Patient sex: F
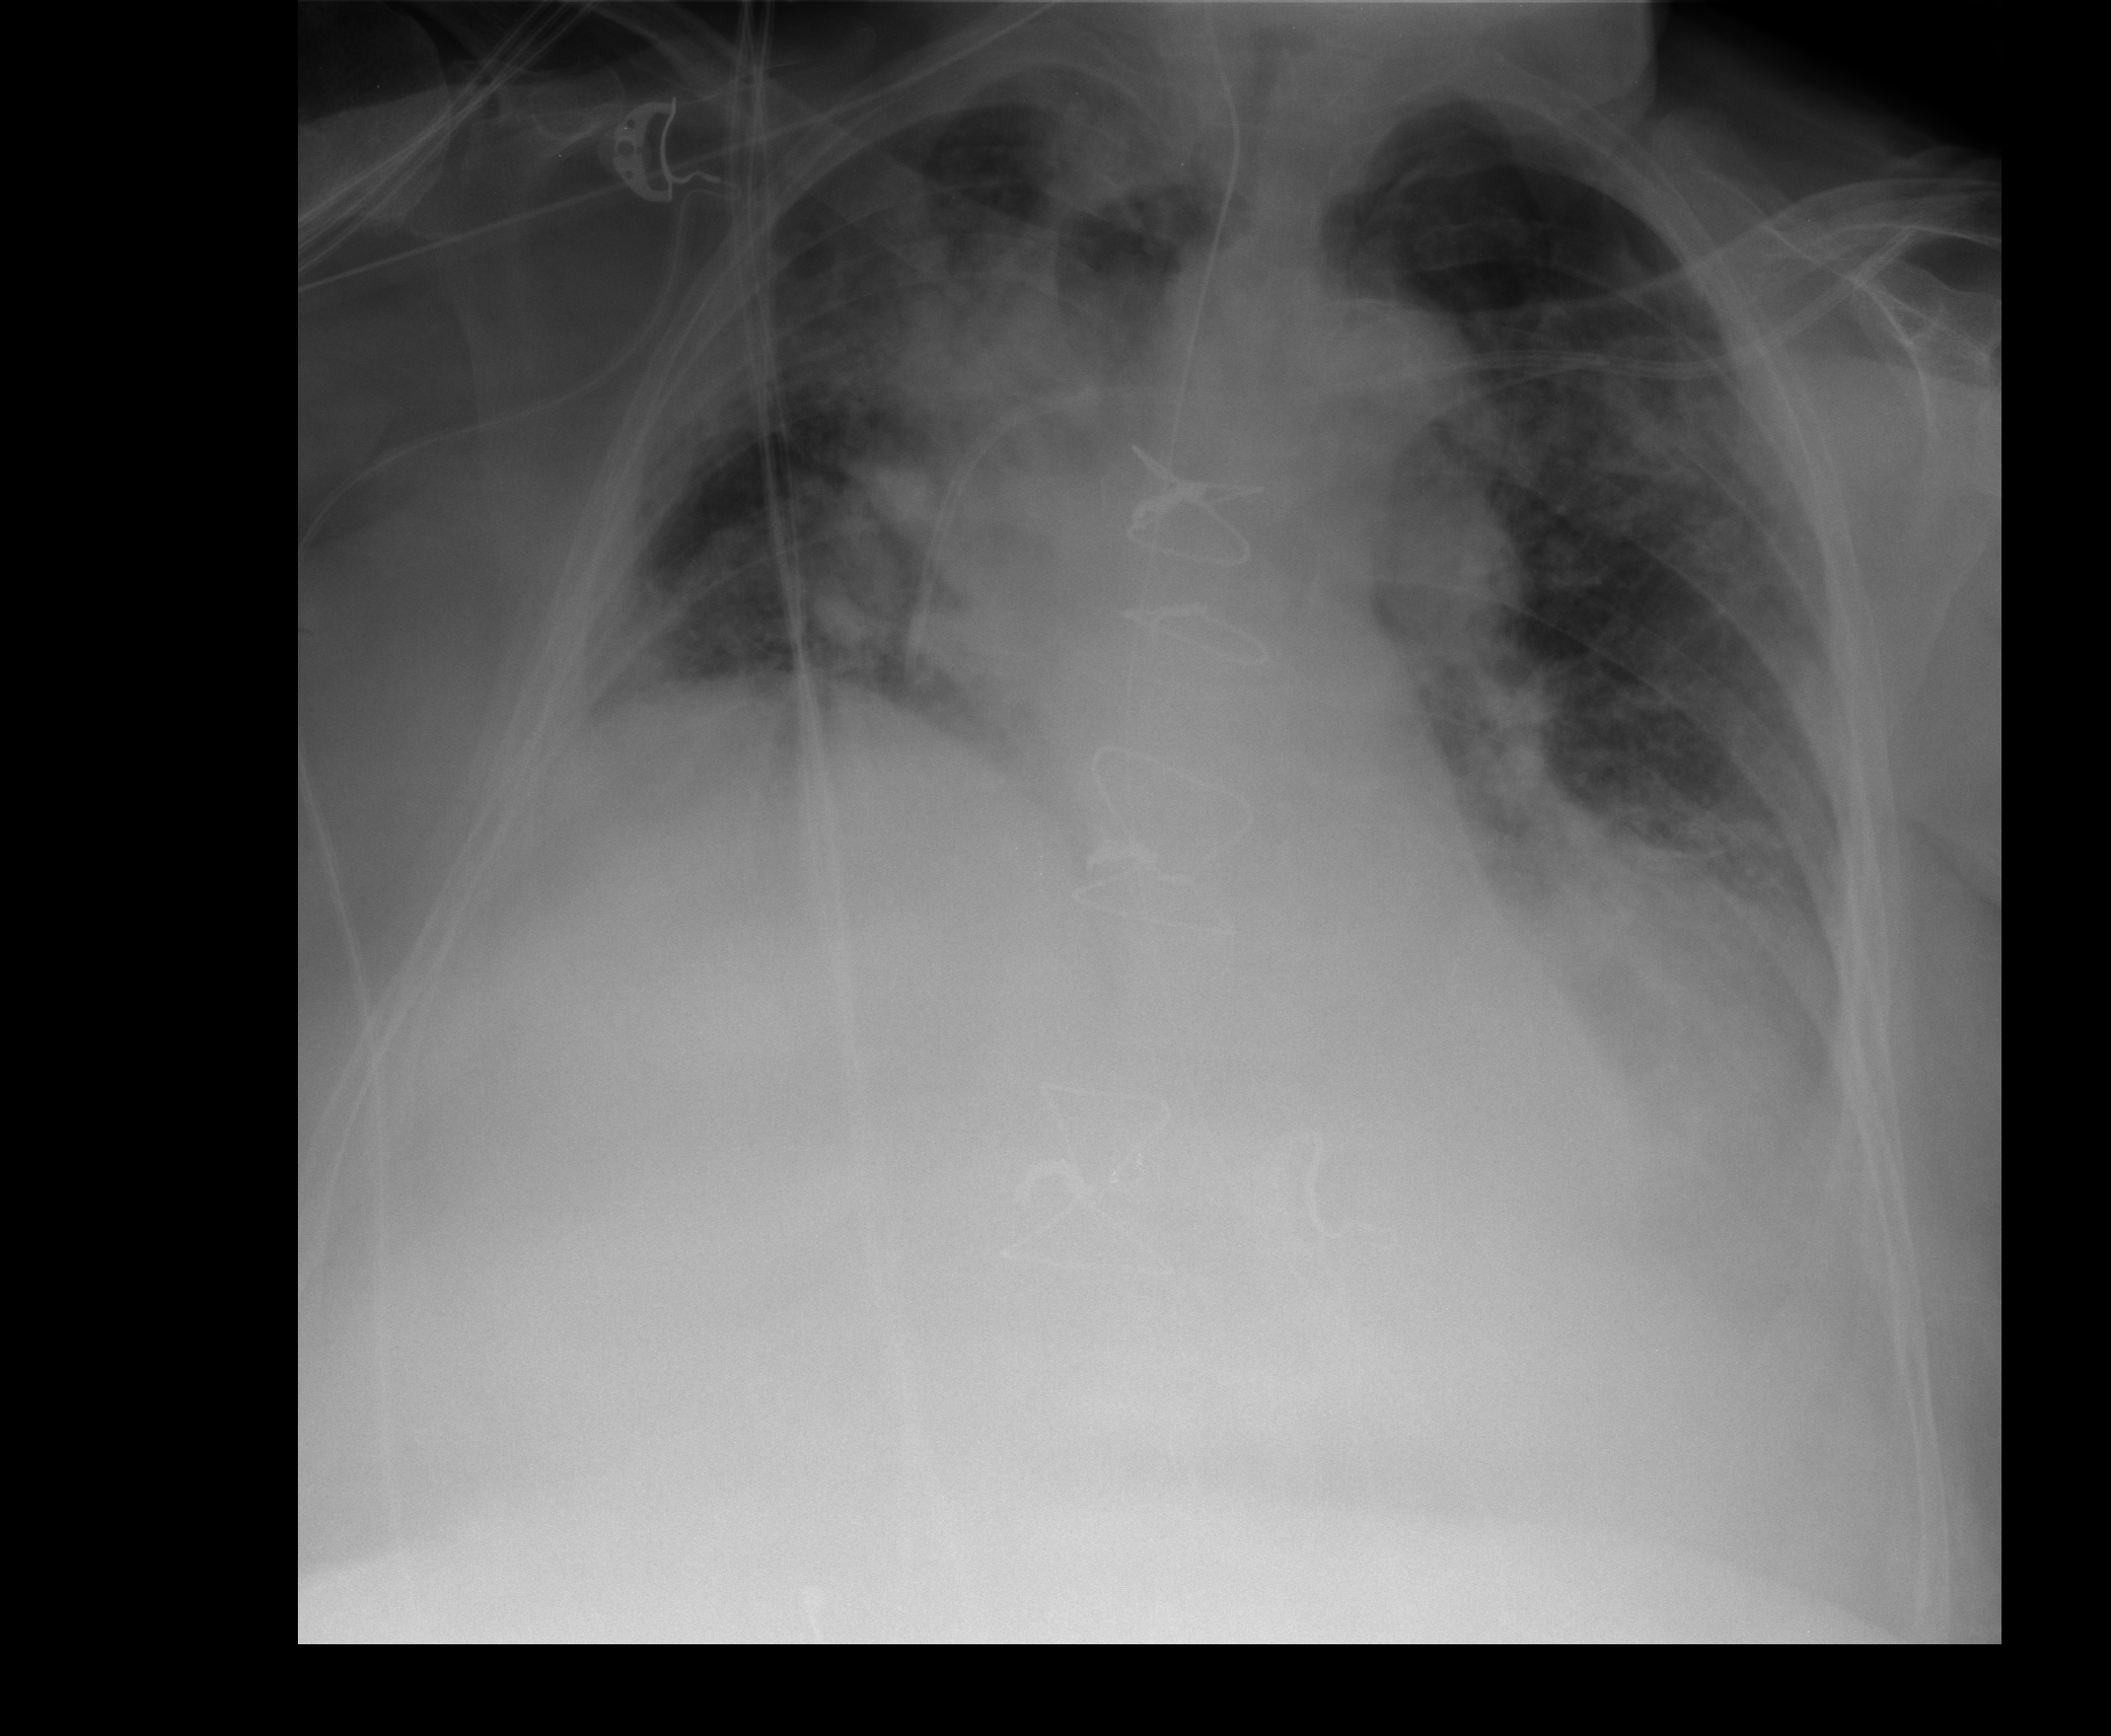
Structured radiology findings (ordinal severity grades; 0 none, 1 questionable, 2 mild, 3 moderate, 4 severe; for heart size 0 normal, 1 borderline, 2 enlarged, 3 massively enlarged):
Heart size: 0
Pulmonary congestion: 3
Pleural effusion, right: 2
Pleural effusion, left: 2
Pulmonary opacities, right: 3
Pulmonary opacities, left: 3
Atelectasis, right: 2
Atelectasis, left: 2